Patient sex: M
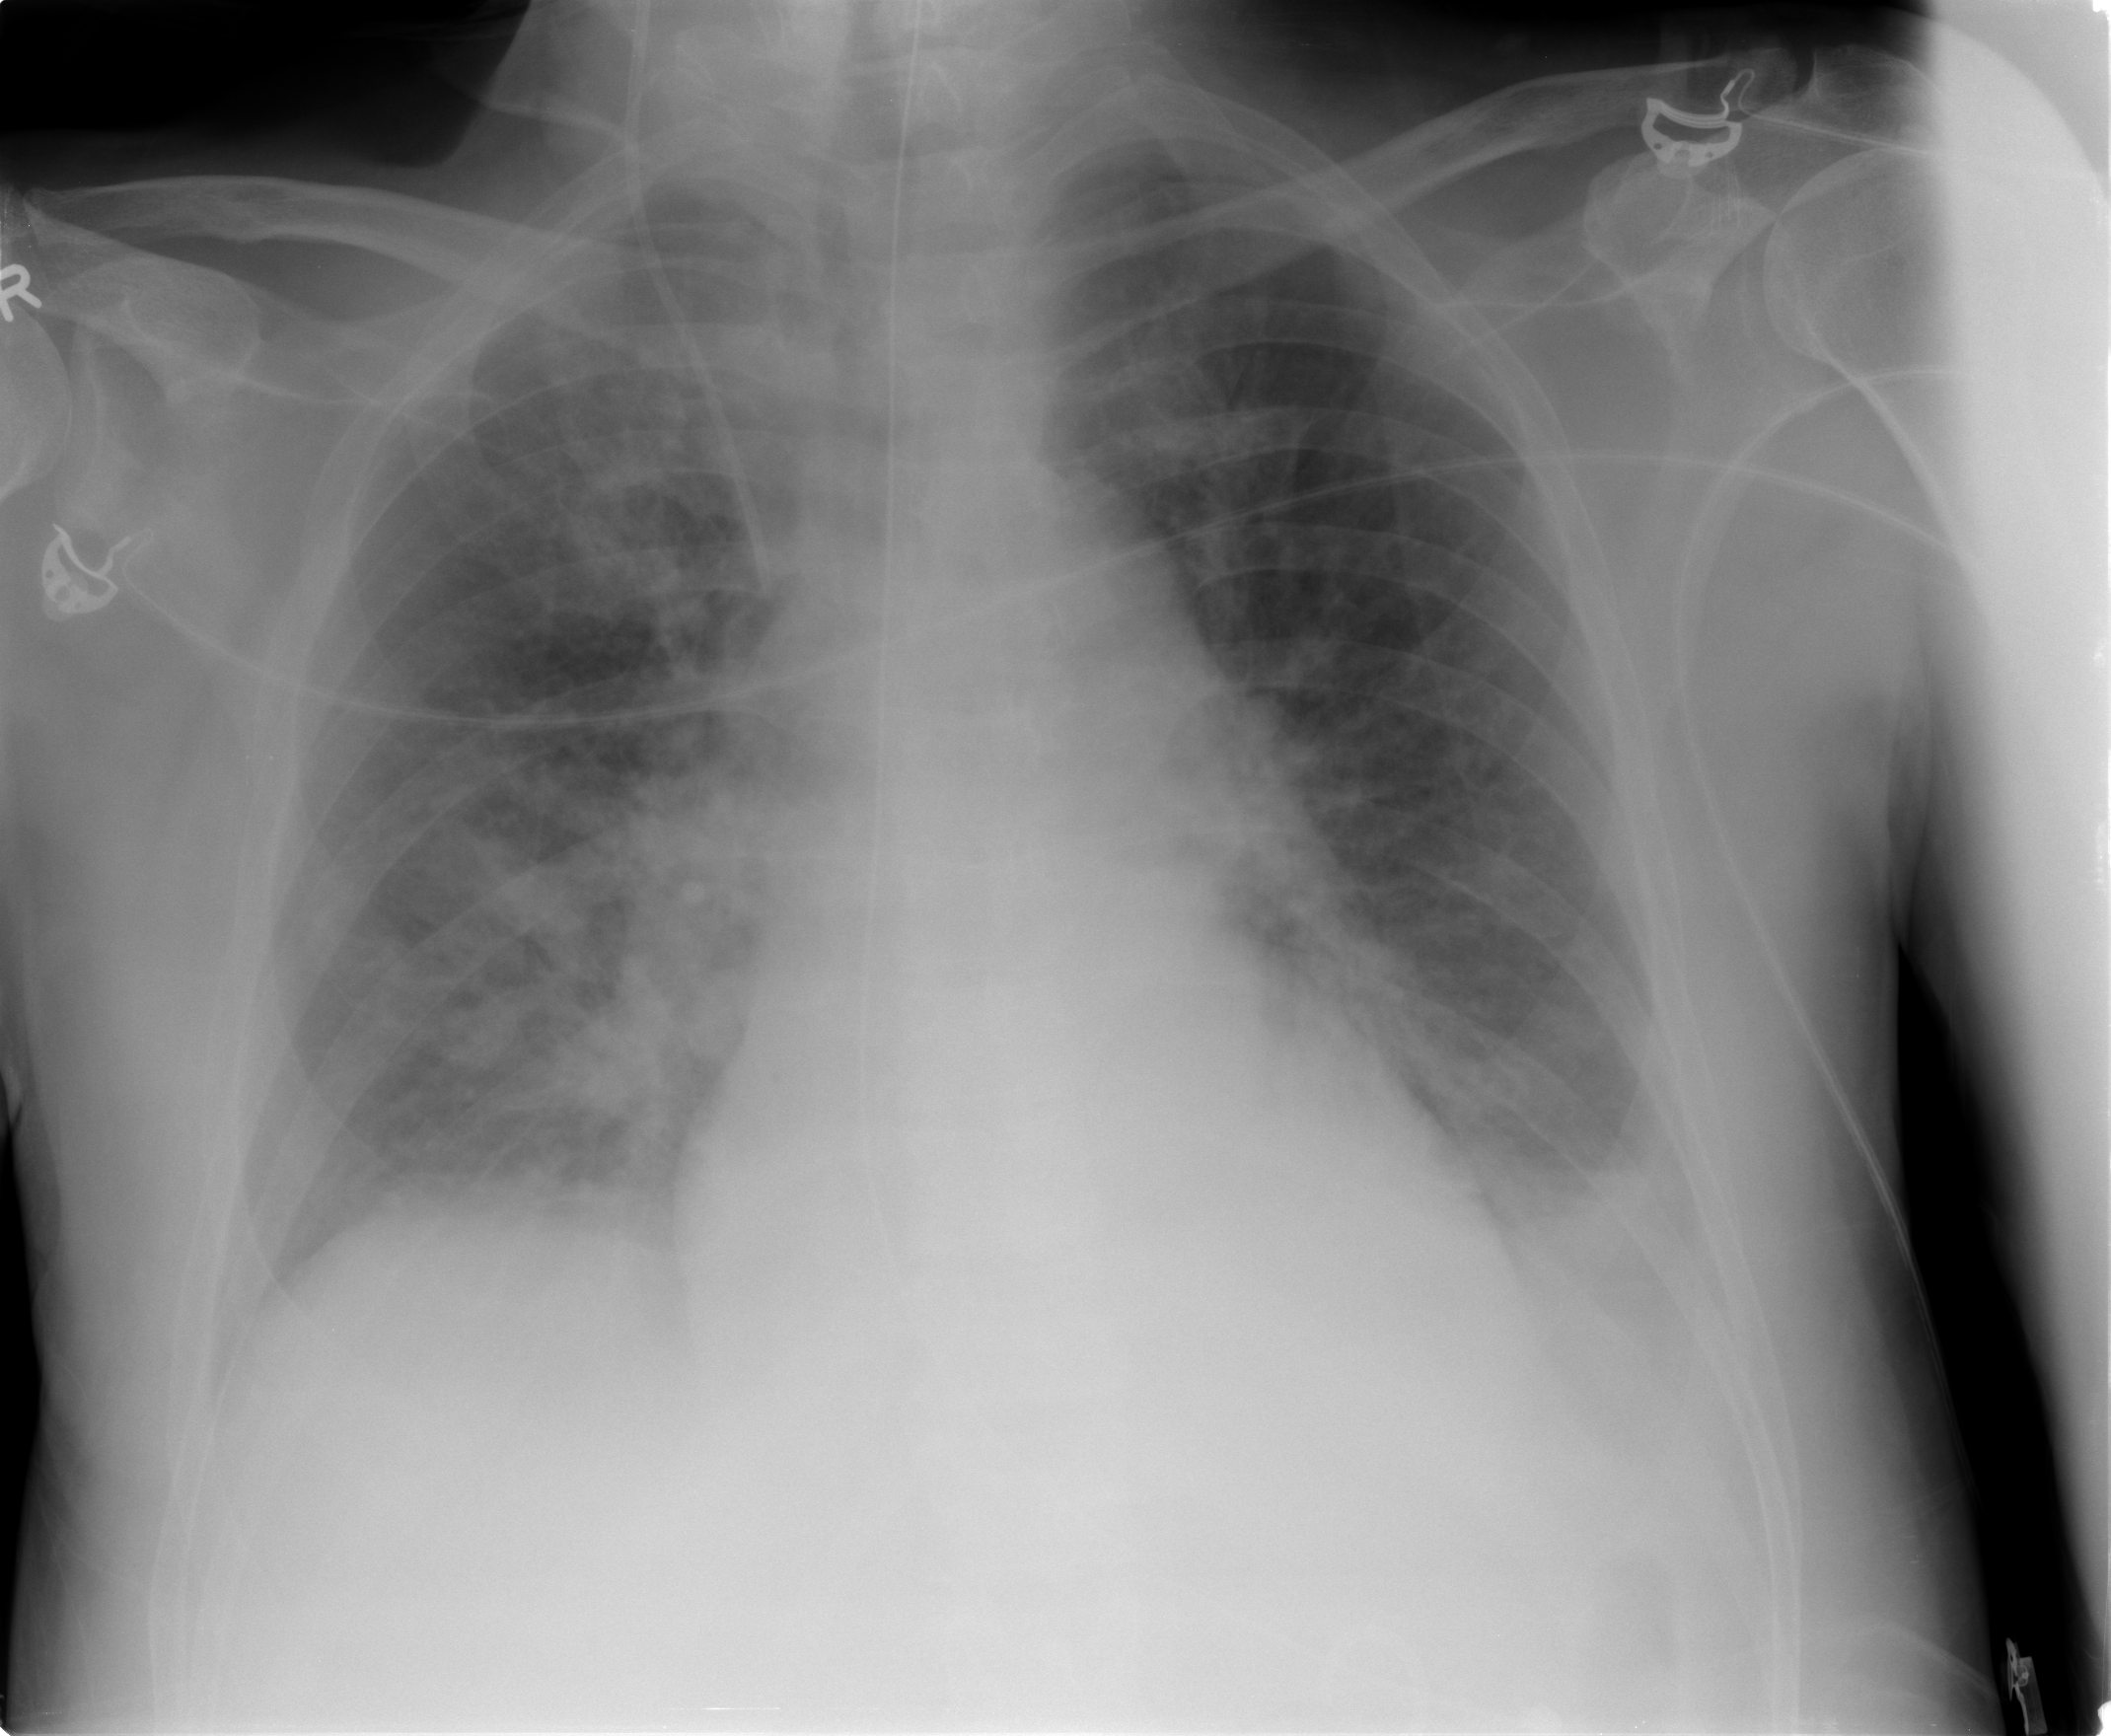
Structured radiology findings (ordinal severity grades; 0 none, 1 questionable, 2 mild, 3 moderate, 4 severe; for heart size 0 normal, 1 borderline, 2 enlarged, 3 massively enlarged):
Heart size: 0
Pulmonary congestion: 0
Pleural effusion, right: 2
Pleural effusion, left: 2
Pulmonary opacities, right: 2
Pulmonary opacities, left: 0
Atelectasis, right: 2
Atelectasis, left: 0